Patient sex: F
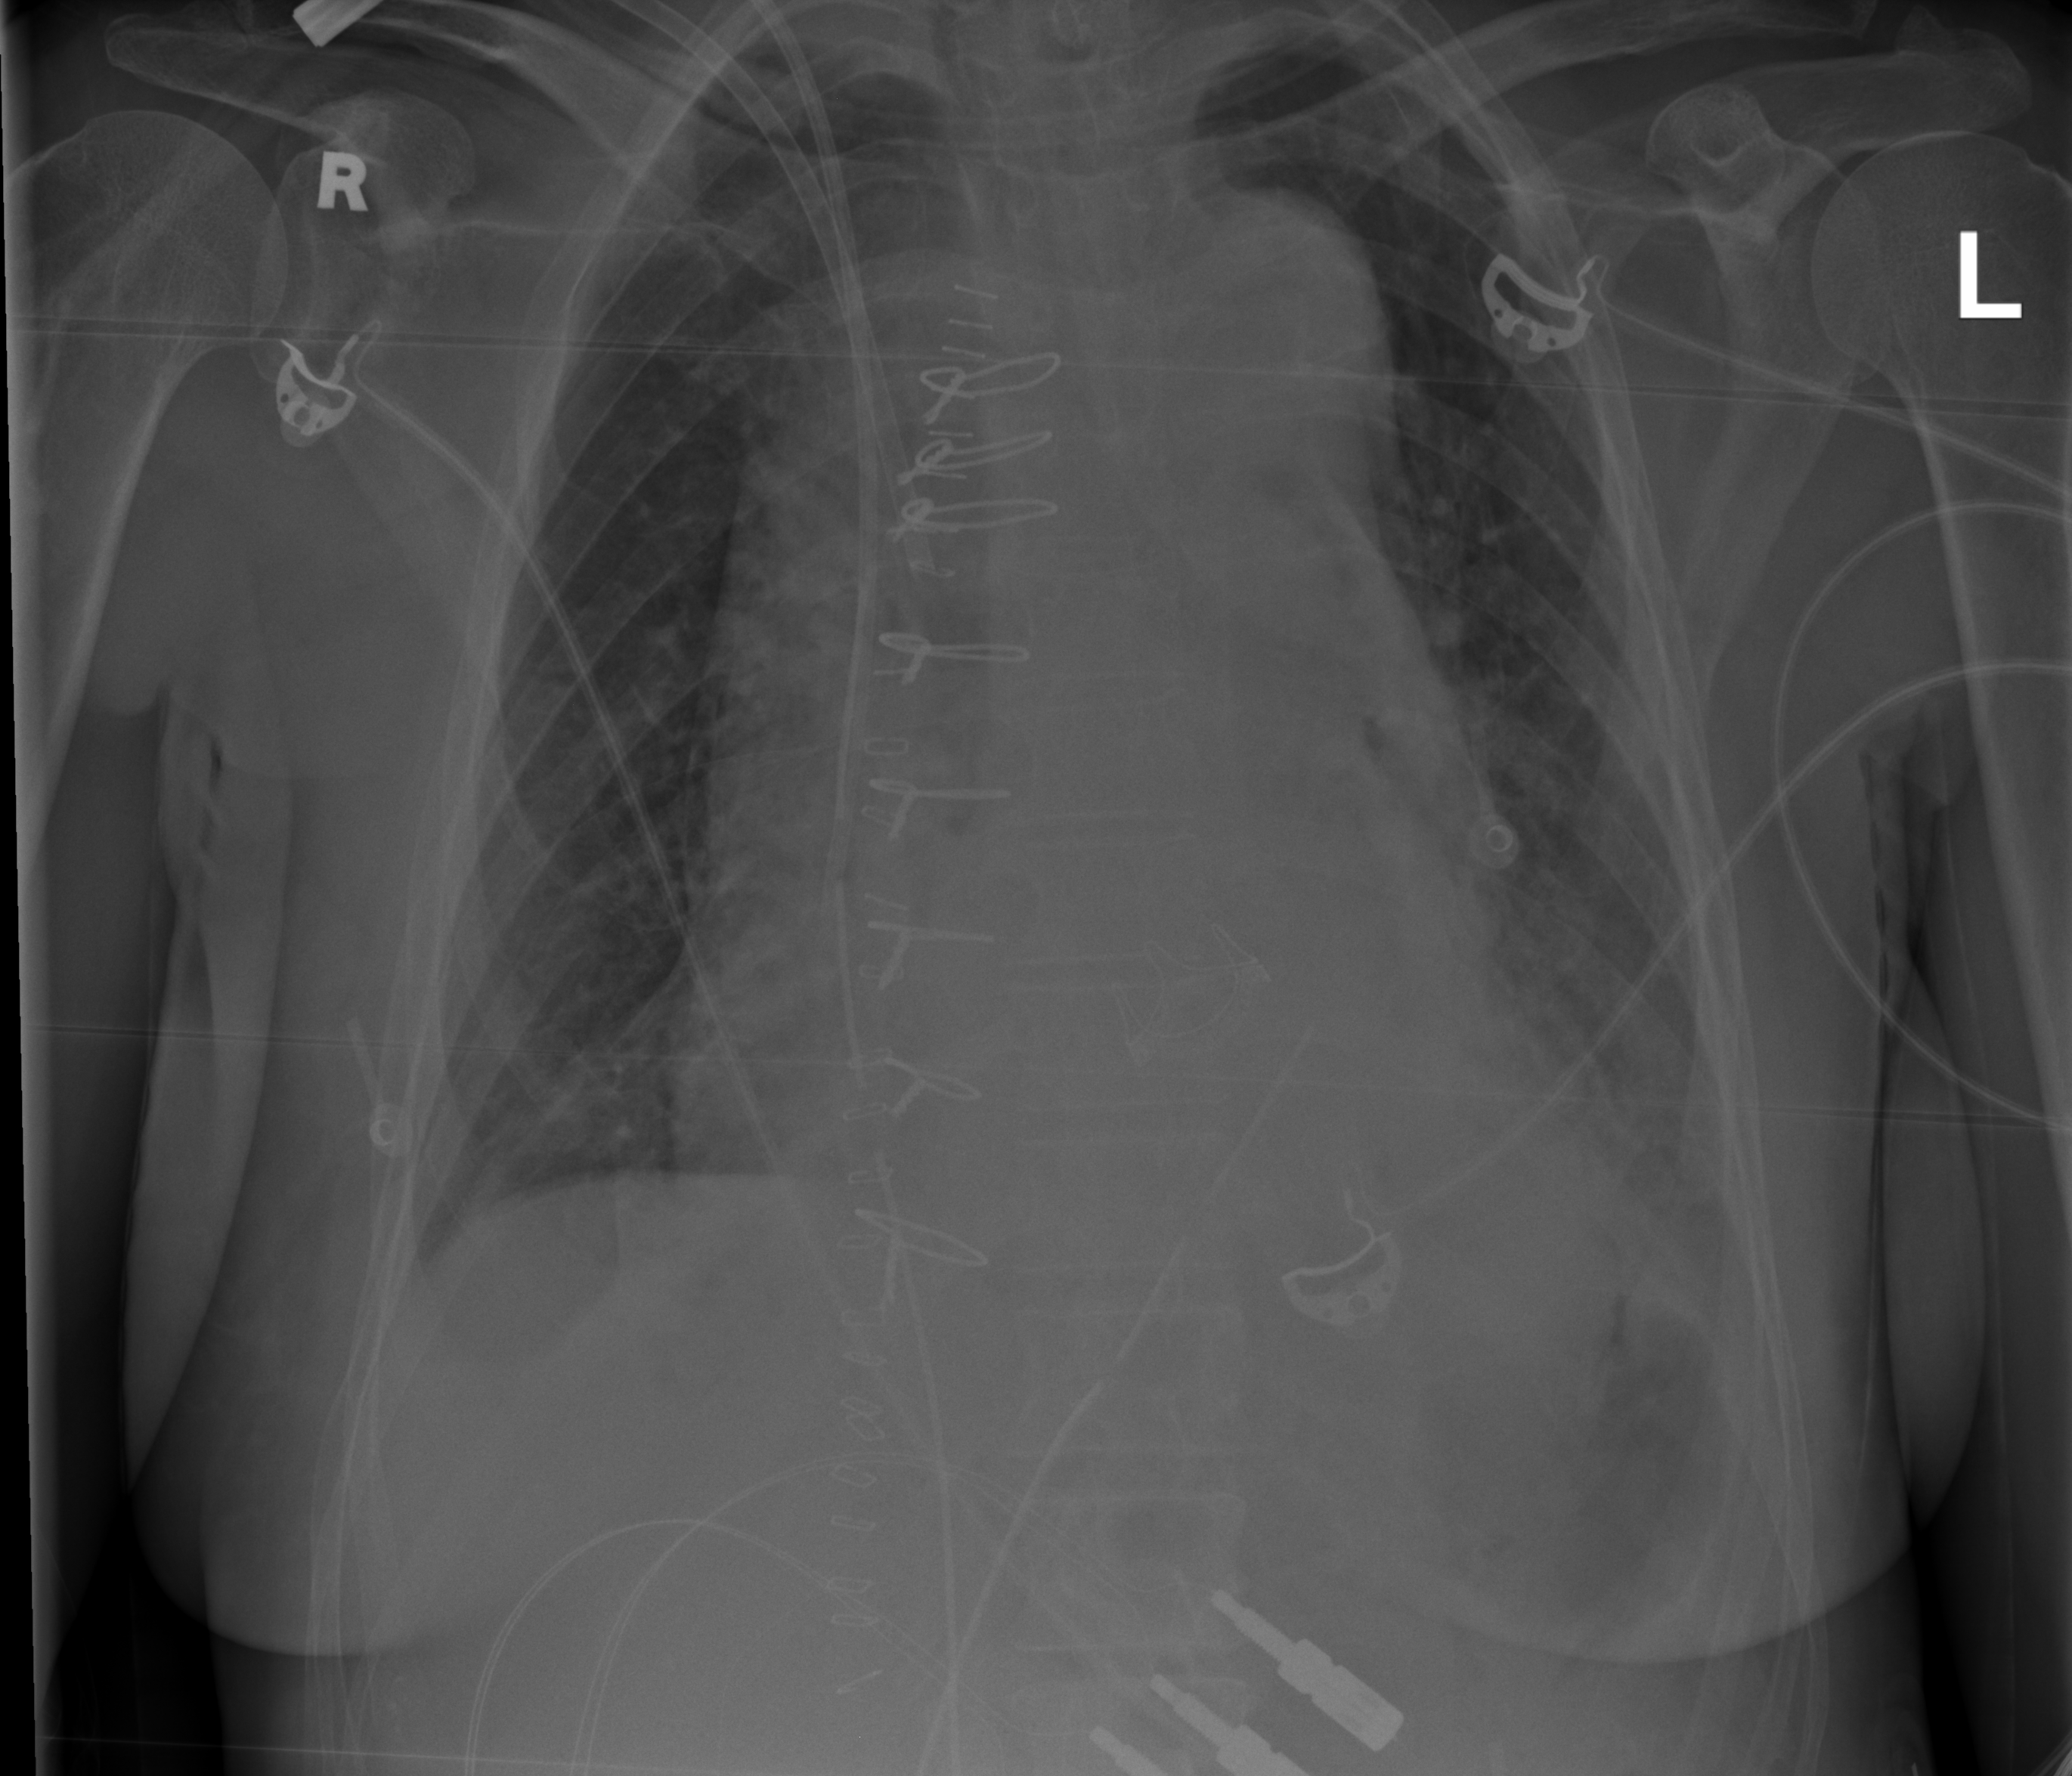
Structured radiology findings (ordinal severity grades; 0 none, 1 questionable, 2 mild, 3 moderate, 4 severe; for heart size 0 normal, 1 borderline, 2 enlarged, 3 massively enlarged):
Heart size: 2
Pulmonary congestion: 2
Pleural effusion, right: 0
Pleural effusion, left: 2
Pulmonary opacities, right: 2
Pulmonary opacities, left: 2
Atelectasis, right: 0
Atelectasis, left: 2